Question: I have successfully used the BIRT report engine api to generate the pdf using external oracle data source. To generate design I have used eclipse BIRT report designer. My next task is to make this pdf as password protected .
Please guide in doing same.
Below is code to generate pdf
'''
package com.birt.Main;
import org.eclipse.birt.core.exception.BirtException;
import org.eclipse.birt.core.framework.Platform;
import org.eclipse.birt.report.engine.api.EngineConfig;
import org.eclipse.birt.report.engine.api.EngineException;
import org.eclipse.birt.report.engine.api.IReportRunnable;
import org.eclipse.birt.report.engine.api.IRunAndRenderTask;
import org.eclipse.birt.report.engine.api.PDFRenderOption;
import org.eclipse.birt.report.engine.api.ReportEngine;
public class MainPdf {
public static void main(String[] args){
try {
EngineConfig config = new EngineConfig();
Platform.startup(config);
ReportEngine engine = new ReportEngine(config);
String reportDesign = "new_report.rptdesign";
IReportRunnable reportRunnable = engine.openReportDesign(reportDesign);
IRunAndRenderTask runAndRender = engine.createRunAndRenderTask(reportRunnable);
PDFRenderOption option = new PDFRenderOption();
option.setOutputFileName("output/resample/mypdf.pdf");
option.setOutputFormat("pdf");
runAndRender.setRenderOption(option);
runAndRender.run();
runAndRender.close();
engine.destroy();
Platform.shutdown();
} catch (EngineException e) {
e.printStackTrace();
} catch (BirtException e) {
e.printStackTrace();
}
}
}
'''
I am using below version 4.2.0 of org.eclipse.birt.runtime
Screen shot of generated pdf

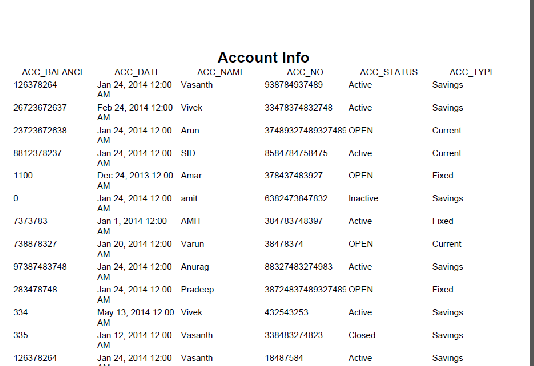
Answer: '''
I got it done through itext library . Here is the added code
PdfReader reader = new PdfReader("output/resample/temp.pdf");
PdfStamper stamper = new PdfStamper(reader, new FileOutputStream("output/resample/mypdf.pdf"));
stamper.setEncryption(USER_PASS.getBytes(), OWNER_PASS.getBytes(),
PdfWriter.ALLOW_PRINTING, PdfWriter.ENCRYPTION_AES_128);
stamper.close();
reader.close();
System.out.println("Done");
'''
temp.pdf is the one generated using BIRT .
The resource used is <URL>